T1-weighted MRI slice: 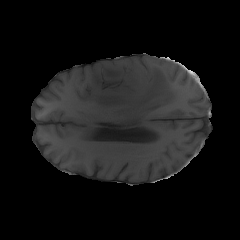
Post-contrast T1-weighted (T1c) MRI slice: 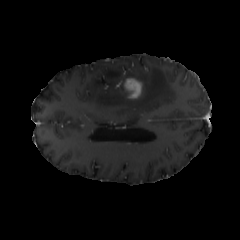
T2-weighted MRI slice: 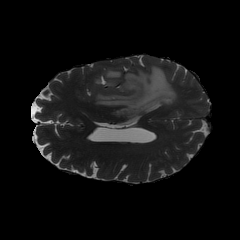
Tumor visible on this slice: yes